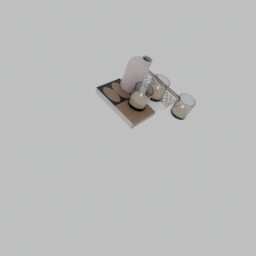
Label: decoration